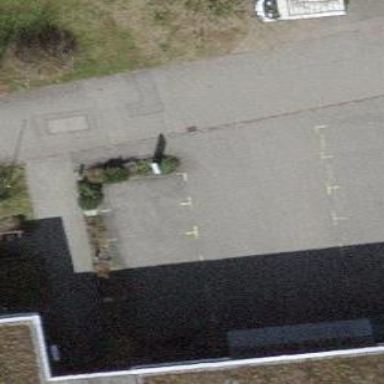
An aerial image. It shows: Parking area with surface.